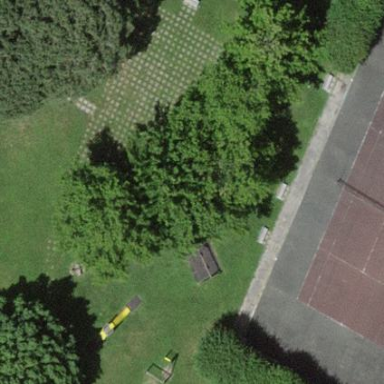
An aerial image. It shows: Playground area for leisure land.